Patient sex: M
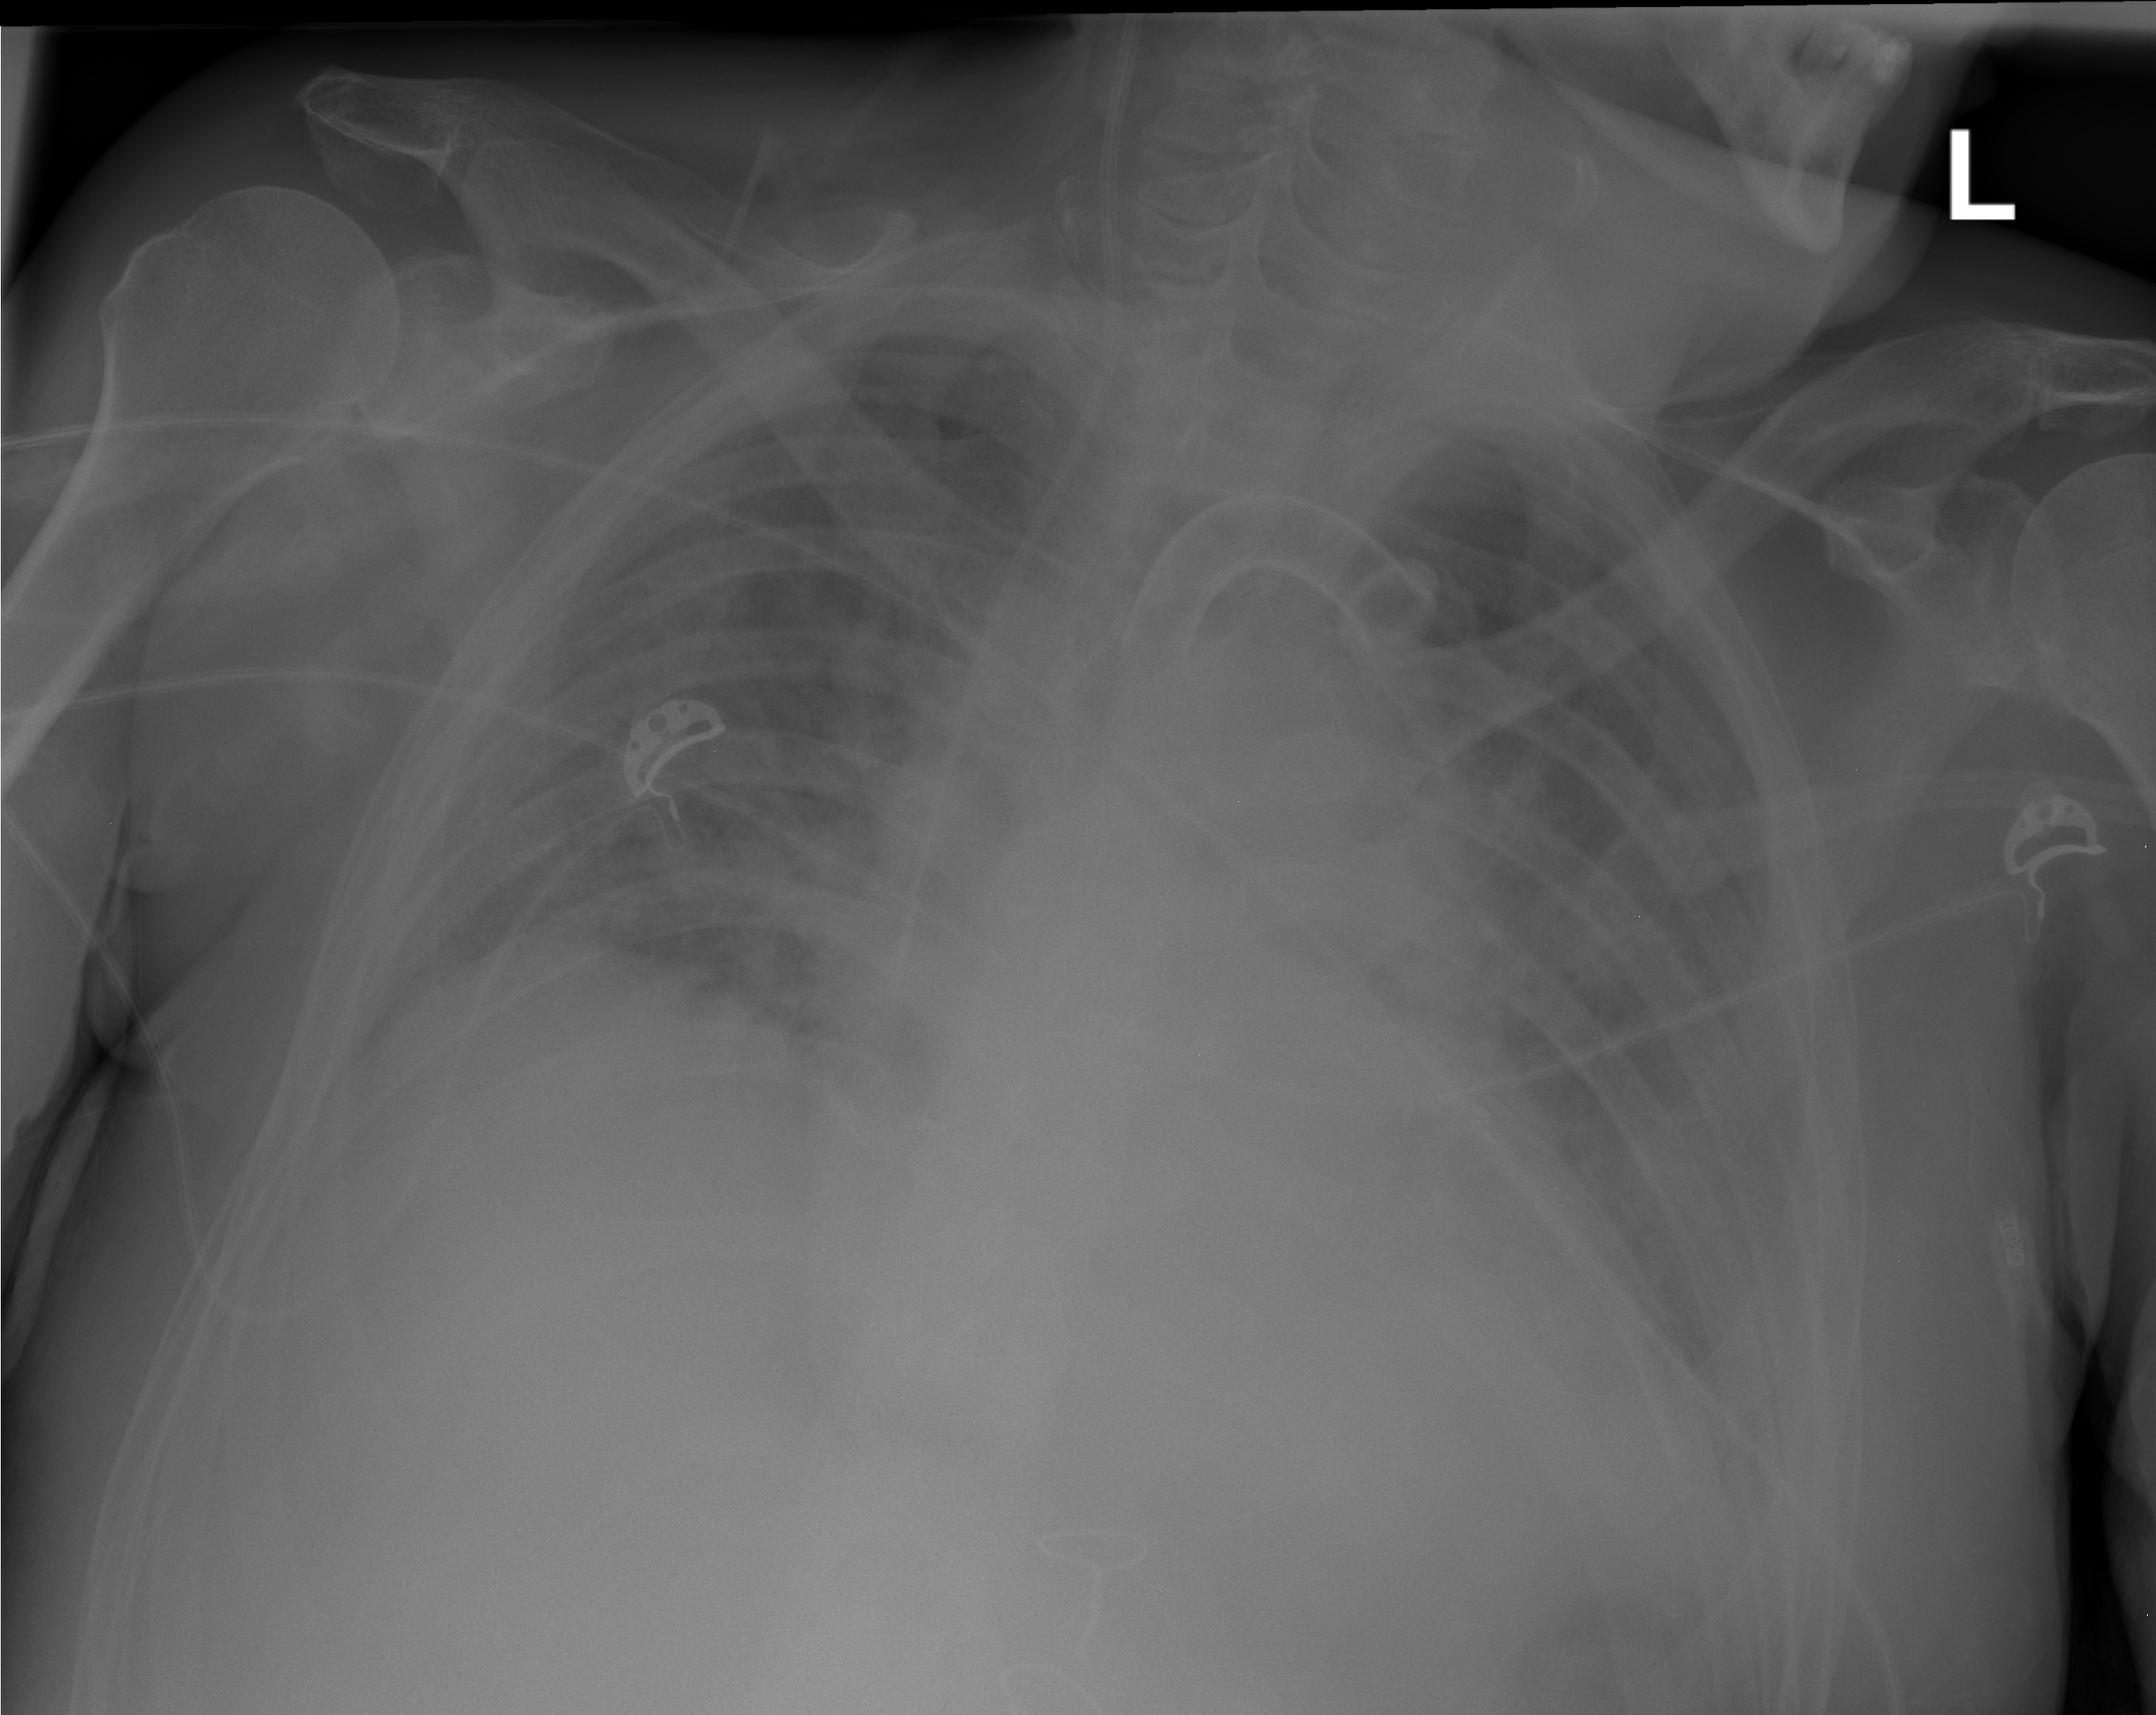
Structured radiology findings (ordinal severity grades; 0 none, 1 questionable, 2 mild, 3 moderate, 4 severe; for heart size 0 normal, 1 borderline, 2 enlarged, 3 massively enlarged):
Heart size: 1
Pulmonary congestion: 0
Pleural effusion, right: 2
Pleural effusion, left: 2
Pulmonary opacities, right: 2
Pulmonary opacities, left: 1
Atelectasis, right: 2
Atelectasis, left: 2